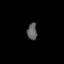
Tissue: lung
Cell type: Others
Senescence score: 0.1588
Nuclear area (px): 162
Mean DAPI intensity: 94.858